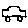
Label: car